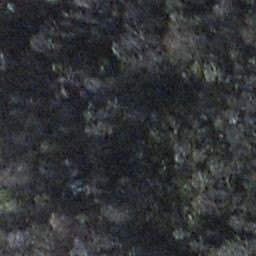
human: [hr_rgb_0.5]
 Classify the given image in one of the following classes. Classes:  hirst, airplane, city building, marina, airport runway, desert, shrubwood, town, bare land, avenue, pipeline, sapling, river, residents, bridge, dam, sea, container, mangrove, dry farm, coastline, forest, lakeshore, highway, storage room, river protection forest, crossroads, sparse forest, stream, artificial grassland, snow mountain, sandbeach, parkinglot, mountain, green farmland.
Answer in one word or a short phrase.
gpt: shrubwood